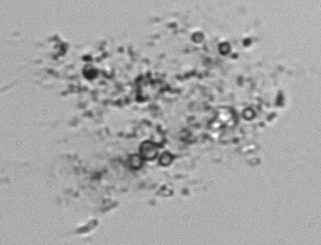
Label: Phaeocystis_debris